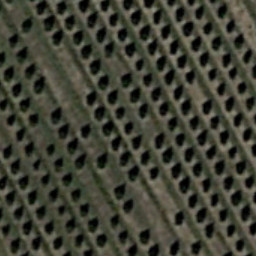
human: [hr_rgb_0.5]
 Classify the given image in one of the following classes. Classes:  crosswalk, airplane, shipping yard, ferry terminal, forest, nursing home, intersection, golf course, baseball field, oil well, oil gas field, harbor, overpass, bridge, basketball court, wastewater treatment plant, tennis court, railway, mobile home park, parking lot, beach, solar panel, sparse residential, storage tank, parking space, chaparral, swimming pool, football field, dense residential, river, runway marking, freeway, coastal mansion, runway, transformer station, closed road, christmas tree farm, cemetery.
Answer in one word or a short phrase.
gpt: christmas tree farm